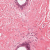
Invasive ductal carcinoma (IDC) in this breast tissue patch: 0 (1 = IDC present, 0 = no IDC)